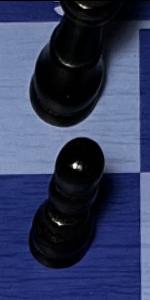
Label: Pawn_Black